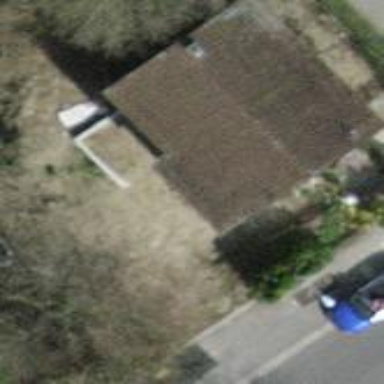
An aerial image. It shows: Gabled roof house.